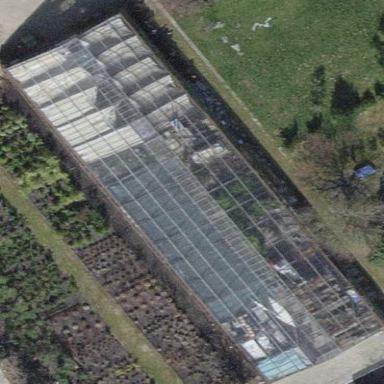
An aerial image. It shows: Area dedicated to greenhouse horticulture.